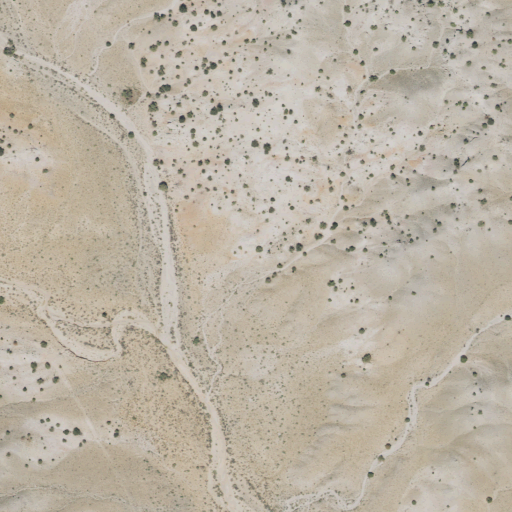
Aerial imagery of valley in Utah named Pierce Draw containing only shrub